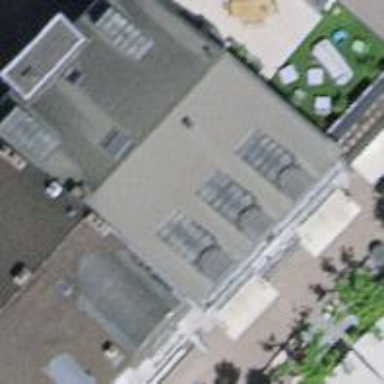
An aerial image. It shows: Restaurant.